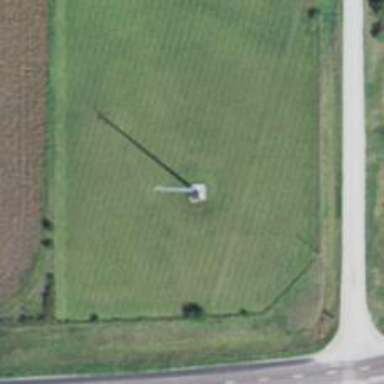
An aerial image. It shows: Wind turbine power generator.